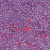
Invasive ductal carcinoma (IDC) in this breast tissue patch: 1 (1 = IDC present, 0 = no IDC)